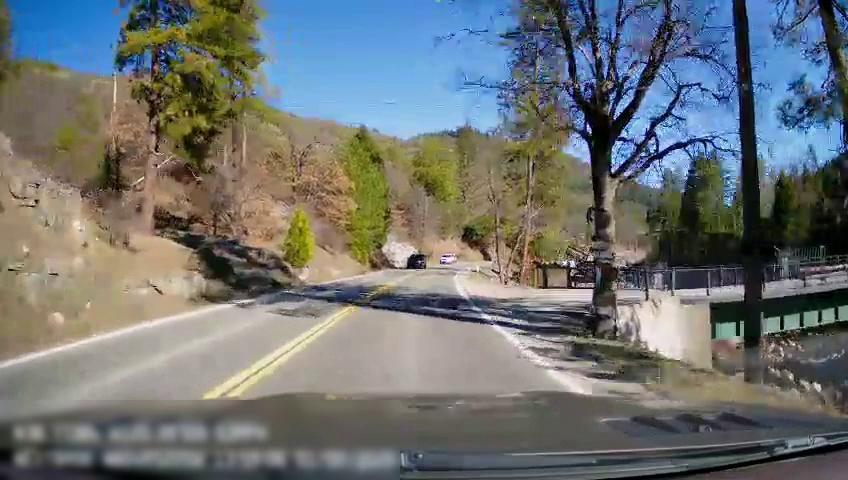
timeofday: Day
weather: Sunny
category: Drivable Space
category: Drivable Space
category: Vehicles | SUV
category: Vehicles | SUV
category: Lanes | Opposite Lane
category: Lanes | Current Lane
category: Lanes | Opposite Lane
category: Lanes | Current Lane